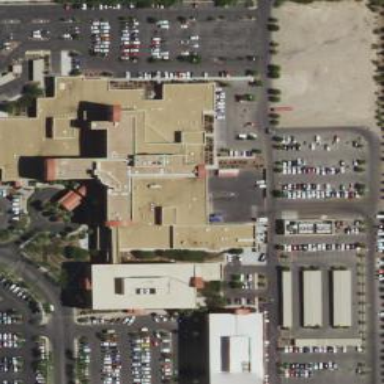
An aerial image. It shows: Hospital building.